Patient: sex F, age 51
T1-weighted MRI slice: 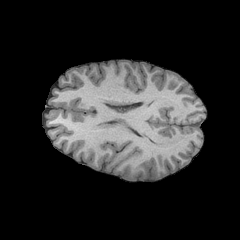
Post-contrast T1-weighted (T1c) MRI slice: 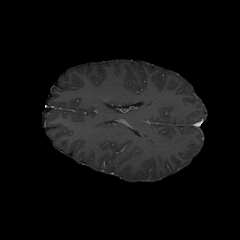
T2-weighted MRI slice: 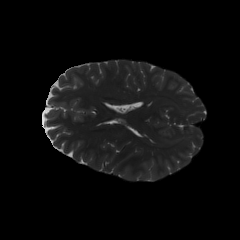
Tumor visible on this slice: yes
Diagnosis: Astrocytoma, IDH-wildtype
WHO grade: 3